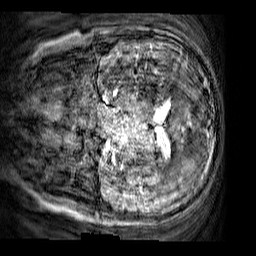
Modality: T2w
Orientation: coronal
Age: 10
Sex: male
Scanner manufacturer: siemens
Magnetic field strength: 3 T
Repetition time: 3.2 s
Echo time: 0.408 s